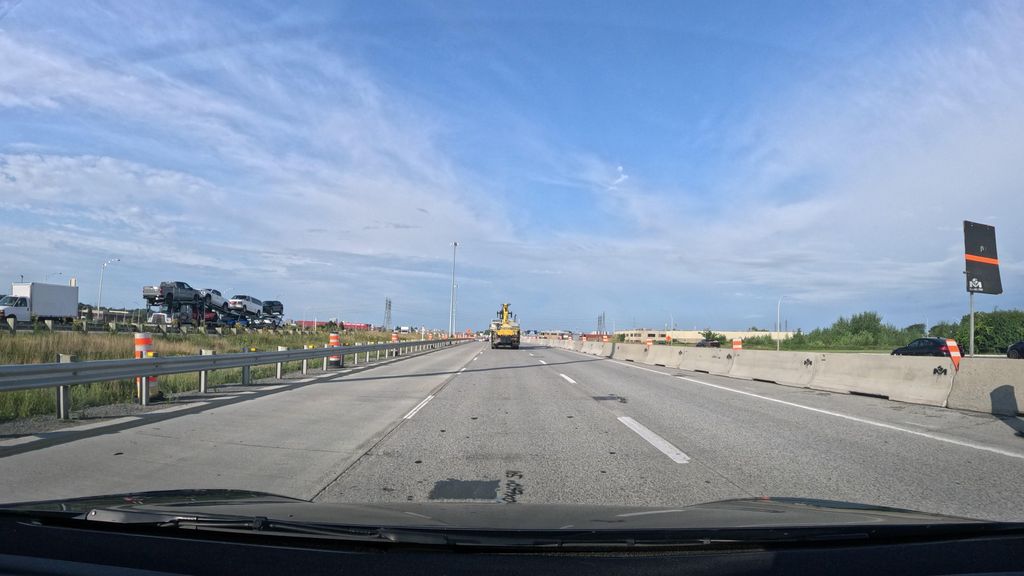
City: montreal